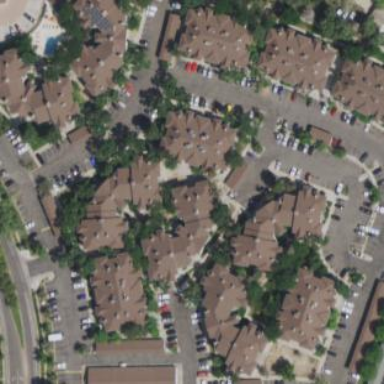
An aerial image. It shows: Residential area with apartments.